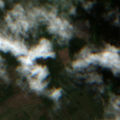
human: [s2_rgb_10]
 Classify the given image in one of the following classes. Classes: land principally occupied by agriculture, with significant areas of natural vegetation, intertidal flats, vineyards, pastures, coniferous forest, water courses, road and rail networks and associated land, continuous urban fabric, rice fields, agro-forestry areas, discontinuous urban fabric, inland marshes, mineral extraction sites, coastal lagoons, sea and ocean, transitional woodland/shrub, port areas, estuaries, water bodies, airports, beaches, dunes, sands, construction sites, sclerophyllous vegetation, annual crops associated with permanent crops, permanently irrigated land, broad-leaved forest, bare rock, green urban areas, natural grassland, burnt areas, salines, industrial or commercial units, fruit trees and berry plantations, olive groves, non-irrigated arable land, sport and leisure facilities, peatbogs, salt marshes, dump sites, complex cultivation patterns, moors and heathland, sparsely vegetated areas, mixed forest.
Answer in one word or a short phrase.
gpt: non-irrigated arable land, coniferous forest, transitional woodland/shrub